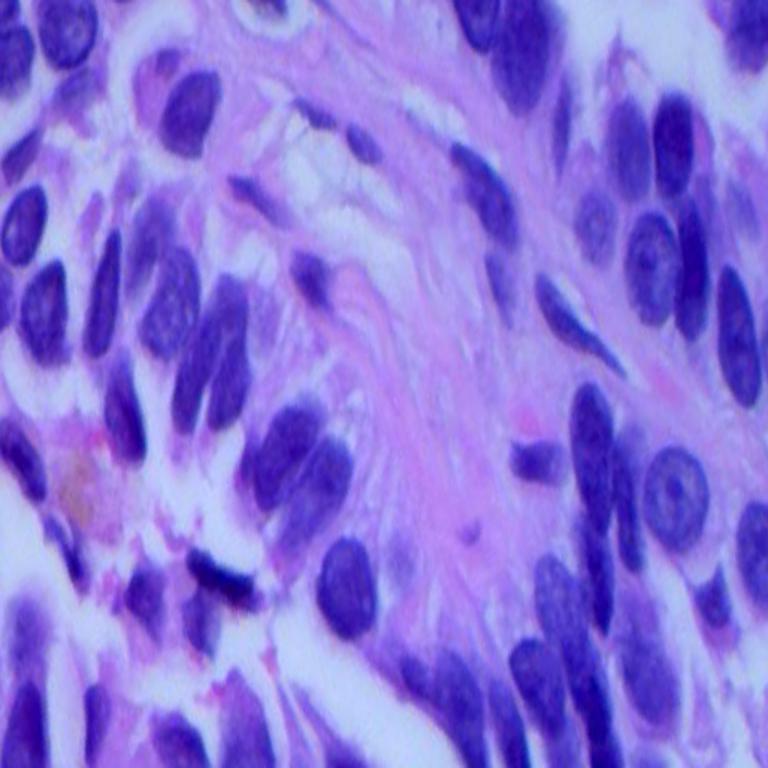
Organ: lung
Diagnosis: adenocarcinomas